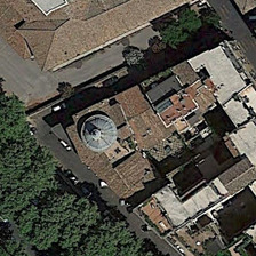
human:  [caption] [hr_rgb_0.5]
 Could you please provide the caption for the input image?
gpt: A church is next to a row of green planes.

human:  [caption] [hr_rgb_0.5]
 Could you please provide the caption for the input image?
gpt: There are many tall buildings.

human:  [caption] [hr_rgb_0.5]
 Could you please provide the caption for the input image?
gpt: The church is near the train of green planes.

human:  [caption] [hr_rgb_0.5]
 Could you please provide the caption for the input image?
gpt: the buildings are colorful with some trees and the roads are grey .

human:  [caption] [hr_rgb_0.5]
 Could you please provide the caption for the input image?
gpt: There are many high-rise buildings